Question: I am using Twitter Bootstrap 2.3 and am having some trouble pulling an image to the left. I need to create a comment box for my pictures (done) and lazy load the image (done). The problem is that I want the picture to be left-aligned related to the comment box. Instead, it's on the top. I am using Twitter's bootstrap modal for that.
Here's a demo of the code:
<URL>
Here's the result:

I'd like to have the green selection on the left and the red one on the right, like this:
'''
|-------------|
| WINDOW |
| |-----|---| |
| |Green|Red| |
| |-----|---| |
|-------------|
'''
Is it possible?
Thanks!
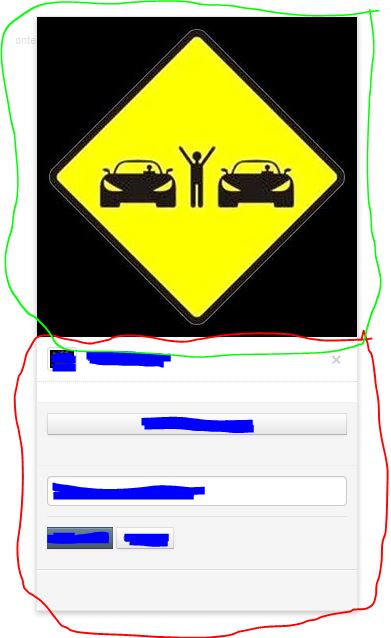
Answer: I would rather use built-in features than applying custom CSS to the elements:
'''
<div class="row-fluid">
<div class="span6">
<!-- left goes here -->
</div>
<div class="span6">
<!-- right goes here -->
</div>
</div>
'''
Inside e.g left container, you can apply pull-left or pull-right class to the '' to make it algined.